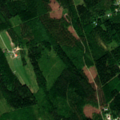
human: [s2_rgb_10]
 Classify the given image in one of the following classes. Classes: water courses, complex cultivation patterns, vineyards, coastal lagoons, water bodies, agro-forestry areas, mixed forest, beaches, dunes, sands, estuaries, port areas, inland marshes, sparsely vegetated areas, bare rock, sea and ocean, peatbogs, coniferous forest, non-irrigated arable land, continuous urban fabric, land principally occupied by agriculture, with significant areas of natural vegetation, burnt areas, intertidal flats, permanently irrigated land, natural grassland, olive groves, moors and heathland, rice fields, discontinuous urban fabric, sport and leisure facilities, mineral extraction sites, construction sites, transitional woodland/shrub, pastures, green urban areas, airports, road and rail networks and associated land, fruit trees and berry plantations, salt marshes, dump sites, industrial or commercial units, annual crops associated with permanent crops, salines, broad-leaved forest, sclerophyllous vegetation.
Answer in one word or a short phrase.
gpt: broad-leaved forest, mixed forest, transitional woodland/shrub